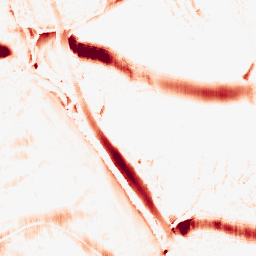
Category: morphological
Decomposition family: morphological_ellipse
Decomposition parameters: operation: opening
width: 30
height: 10
Upsampling method: sinc_hamming
Upsampling parameters: scale: 2
kernel_size: 8
Upsampling scale: 2